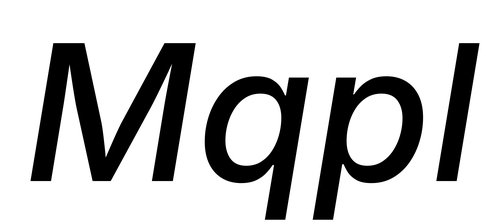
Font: Inter-Italic_Medium_Italic